Question: I have the following code:
'''
x.grid <- seq(-0.05,to=0.05,by=0.001)
hist(df$dataset.d.return.aex, breaks=100, main='daily returns')
'''
Which results in the following plot:
[
Now, I want to draw the implied marginal distributions in histograms of the daily returns, where I use a generalized hyperbolic distribution. I tried to do it with the following code:
'''
ghypuv <- fit.ghypuv(data = returns[,"d.return.aex"], symmetric = TRUE)
lines(ghypuv, col="blue")
'''
However, this results in the following plot:
<URL>
So, my question is, how to properly draw the implied marginal distributions (using a generalized hyperbolic distribution) in histograms of the daily returns?
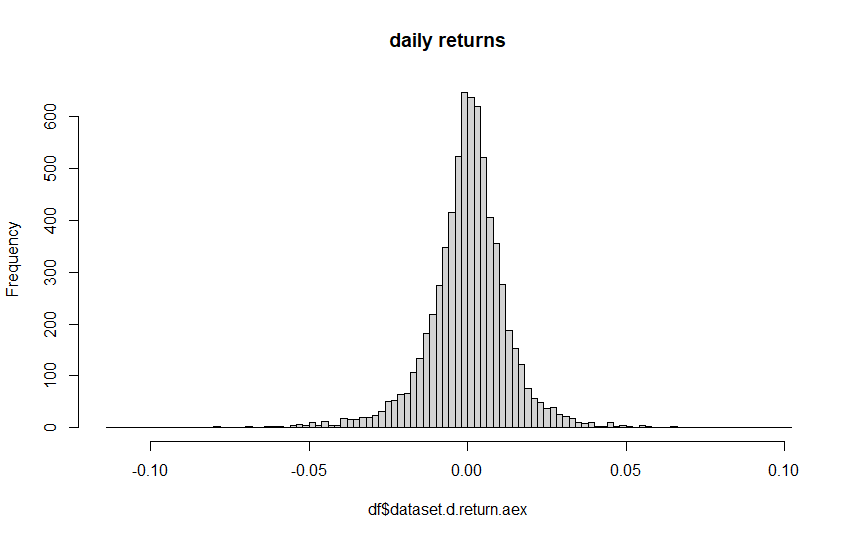
Answer: Try 'hist(..., freq=FALSE)' to use density rather than number of counts on the y-axis.
(This is probably a duplicate ...)